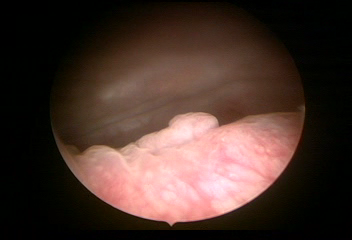
Modality: WLC
Class: Normal mucosa
Bladder cancer association: No